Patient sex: M
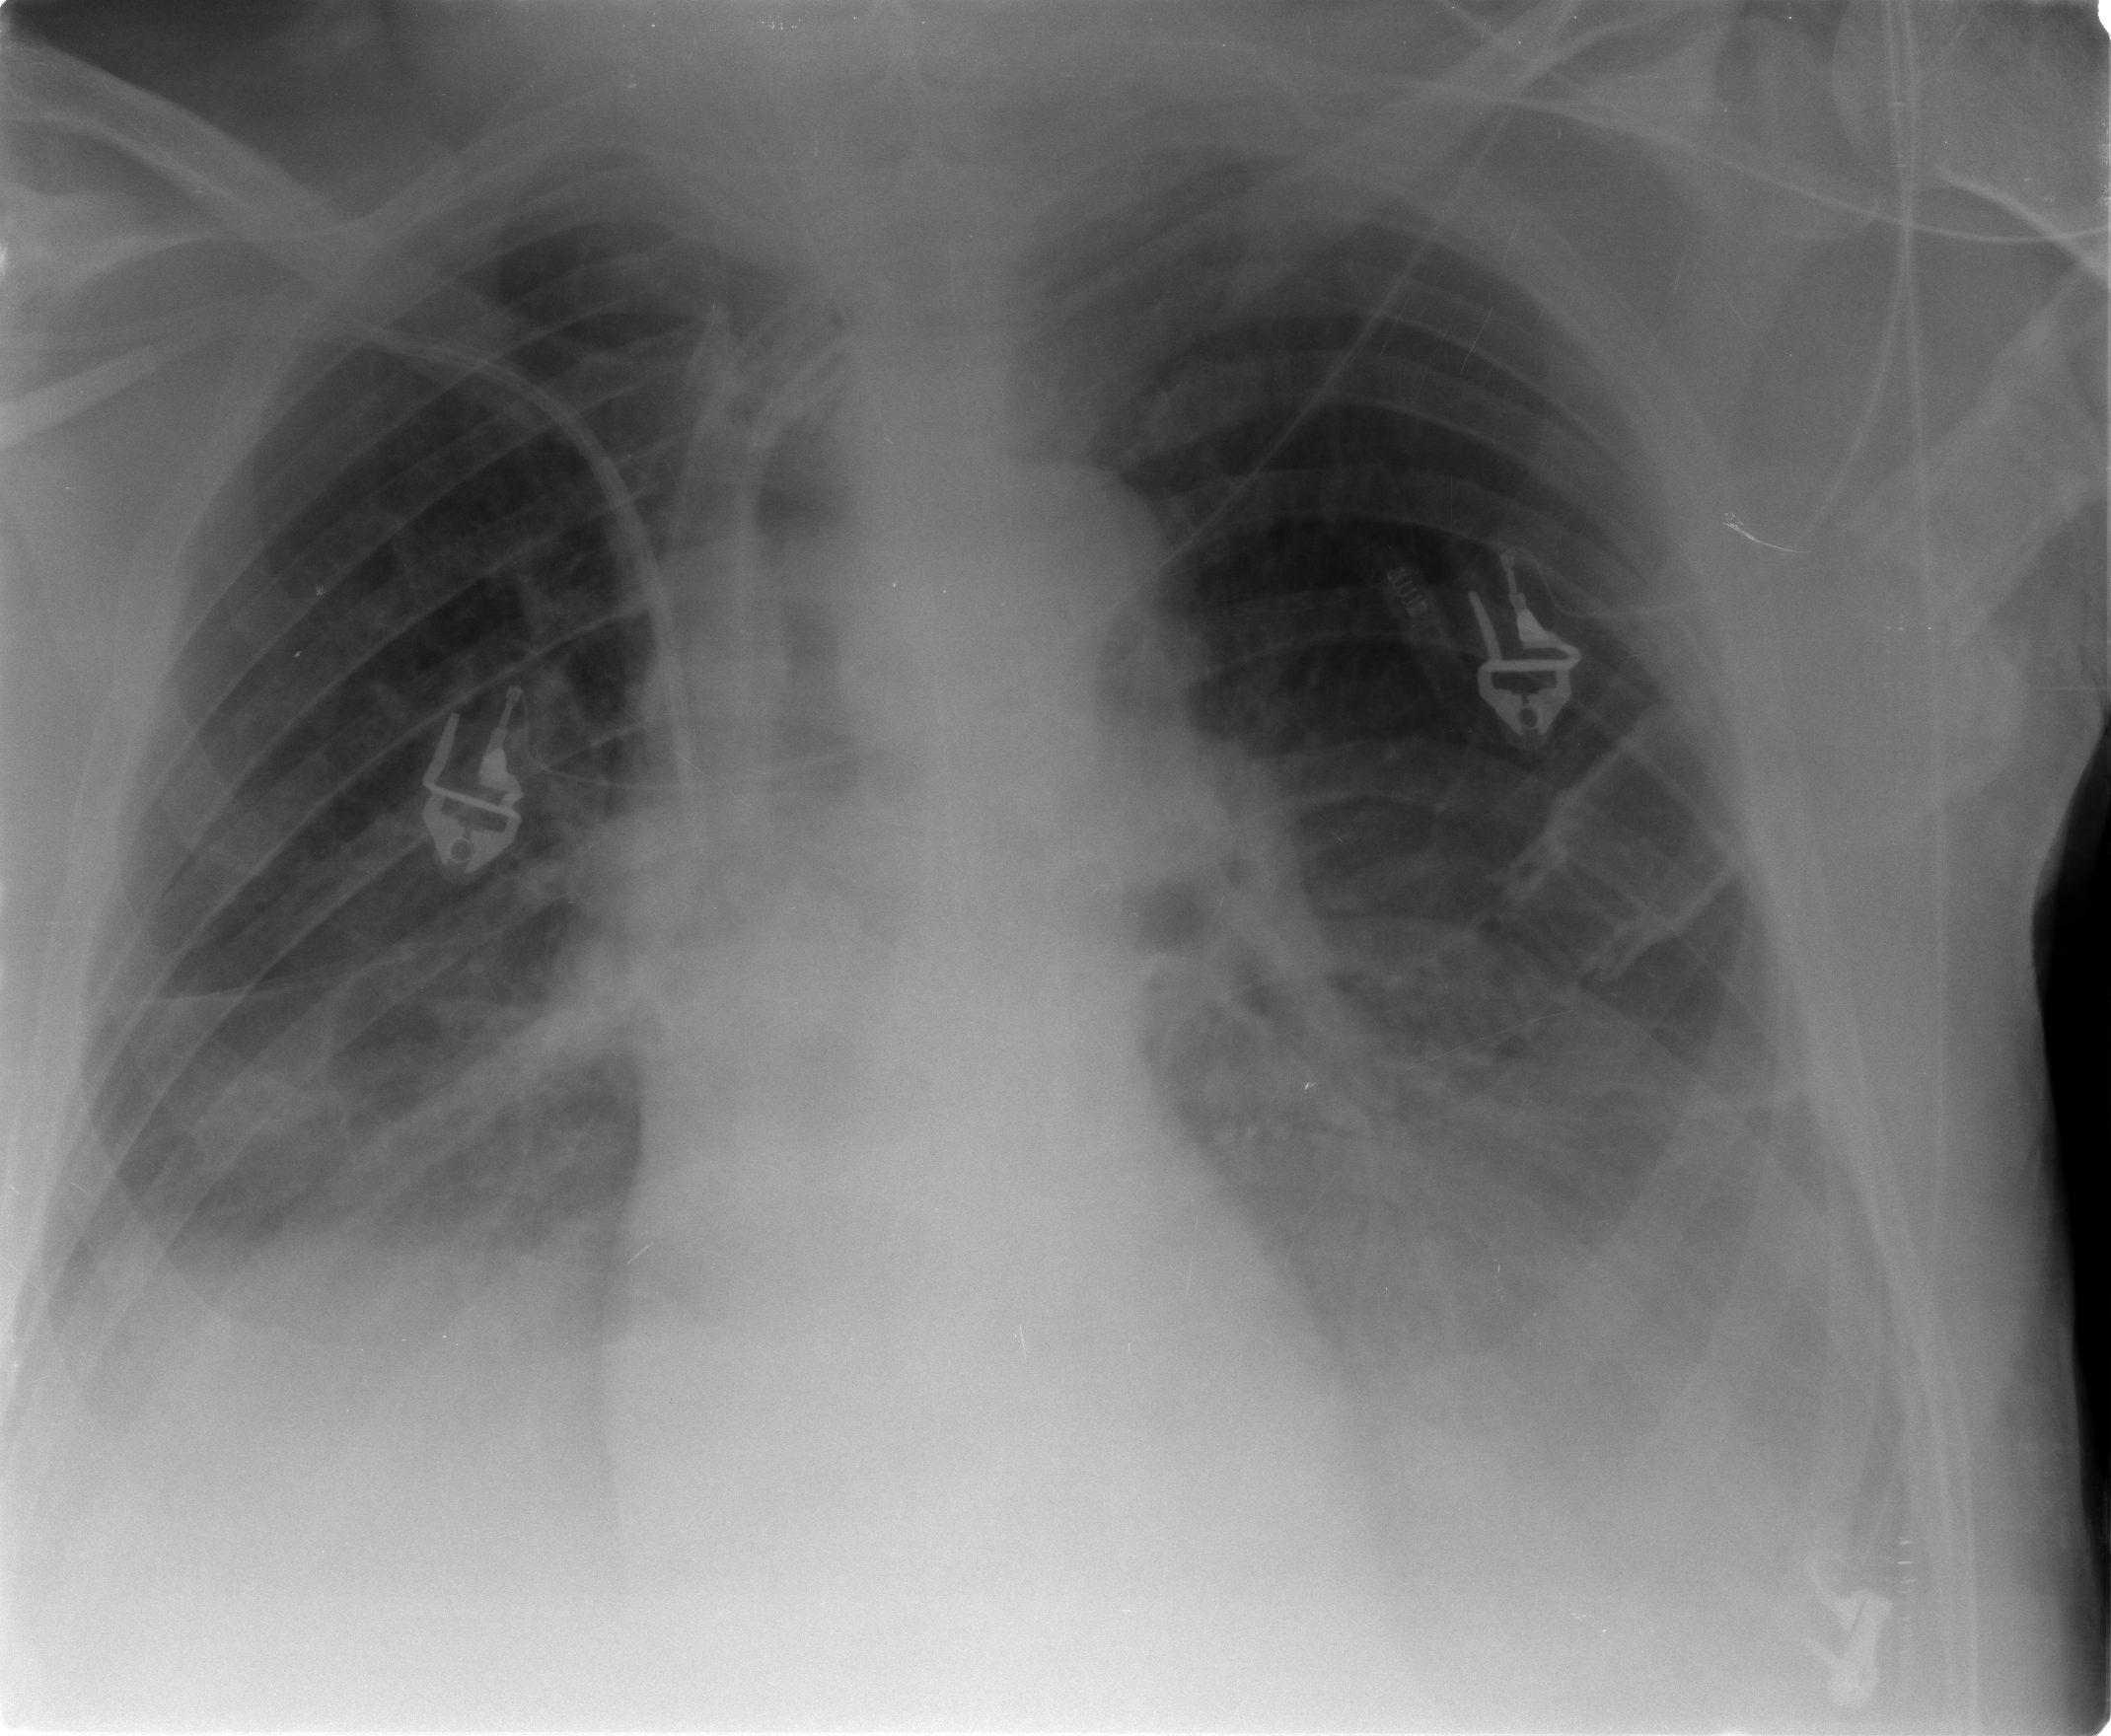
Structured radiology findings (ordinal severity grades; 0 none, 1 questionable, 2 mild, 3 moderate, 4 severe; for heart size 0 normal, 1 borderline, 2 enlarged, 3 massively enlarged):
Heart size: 0
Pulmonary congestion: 0
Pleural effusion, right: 3
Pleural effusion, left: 3
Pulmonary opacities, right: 2
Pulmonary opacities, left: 0
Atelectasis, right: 2
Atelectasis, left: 2